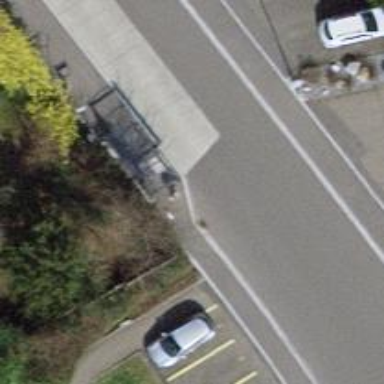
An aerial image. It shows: Bus stop with designated public transport stop position.